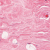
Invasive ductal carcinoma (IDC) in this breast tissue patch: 0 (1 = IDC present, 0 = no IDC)